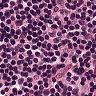
Metastatic tissue present: no